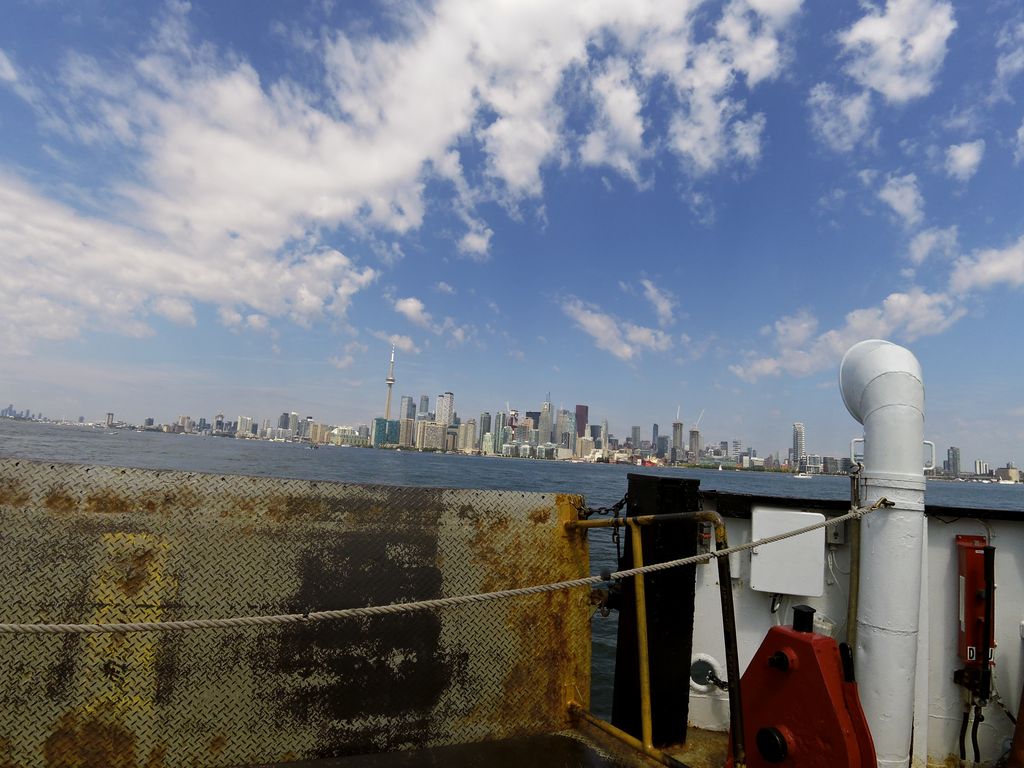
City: toronto